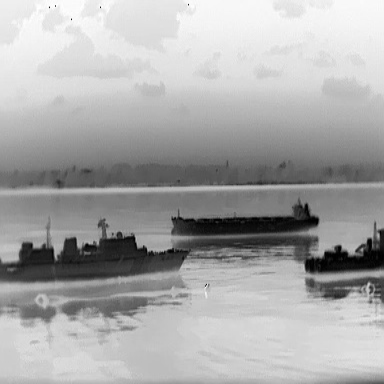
There are two warships in the infrared image.